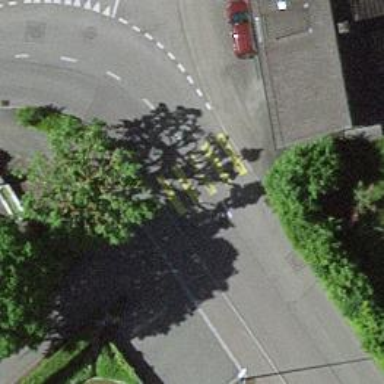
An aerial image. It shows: Zebra crossing on the road.